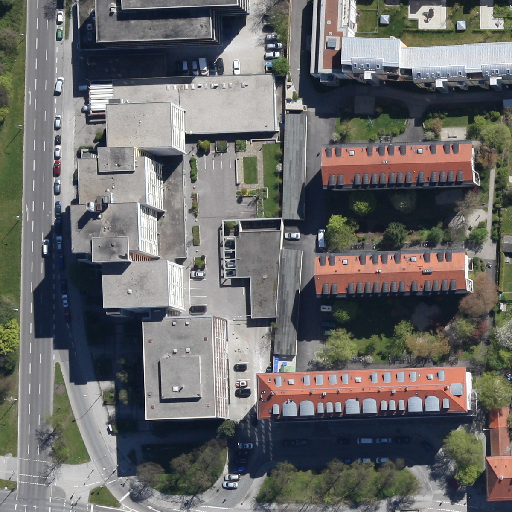
Referring expression: paved road along with tree